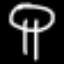
Label: mushroom